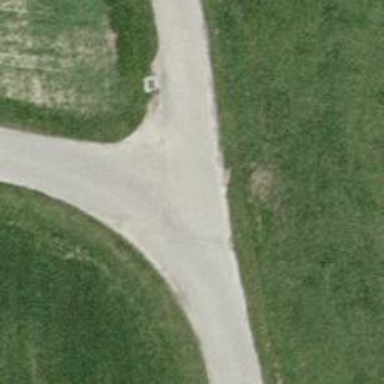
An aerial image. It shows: Unclassified road with asphalt surface.